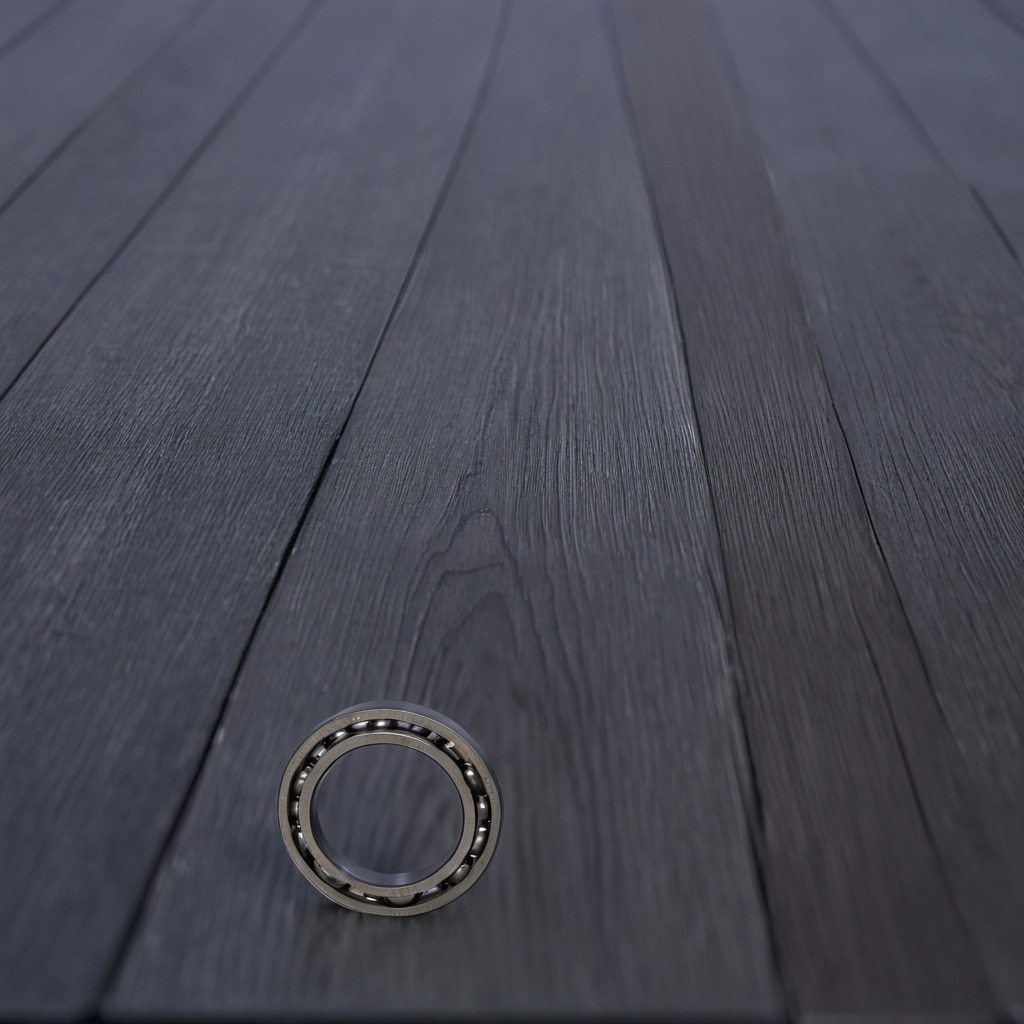
A metal ball bearing is lying on a table.